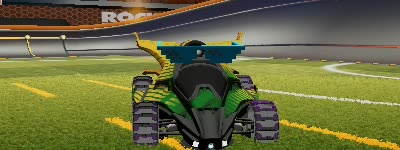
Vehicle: aftershock